Question: I Want 1st Column should always static and 1,2,3,4,5 Even if i sort with any other column With TinyTable. . is that possible...?
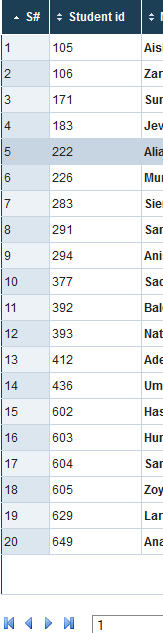
Answer: I have done that by re-applying S#. every time.
'''
for (var i=0; i < t.l; i++) {
this.t.r[i].cells[SERIAL_COLUMN].innerHTML = i+1;
}
'''